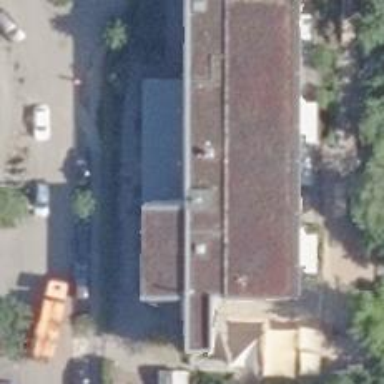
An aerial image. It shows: Kindergarten.